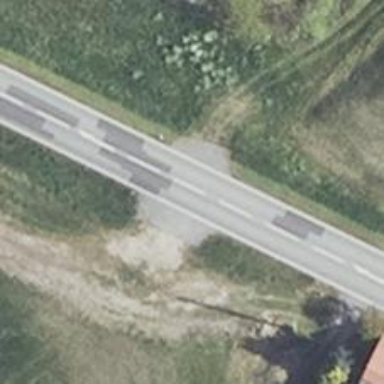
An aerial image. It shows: Secondary road.